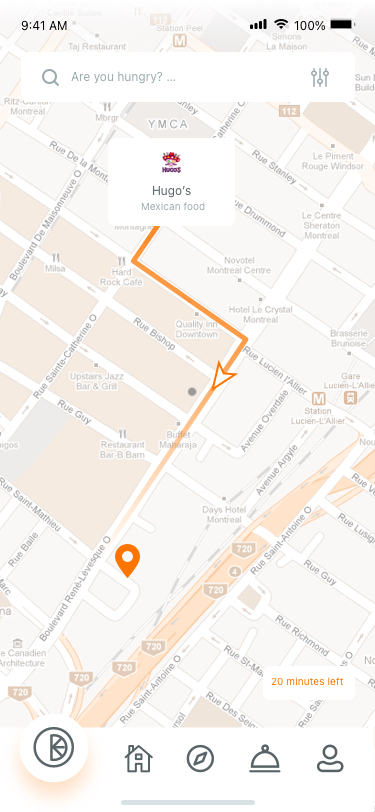
Text in this UI design:
Hugo’s
Mexican food
20 minutes left
Are you hungry? …
100%
9:41 AM